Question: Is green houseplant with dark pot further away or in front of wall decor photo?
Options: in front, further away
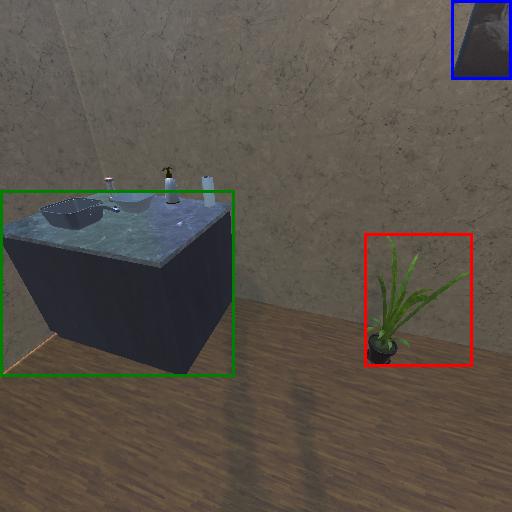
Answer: in front